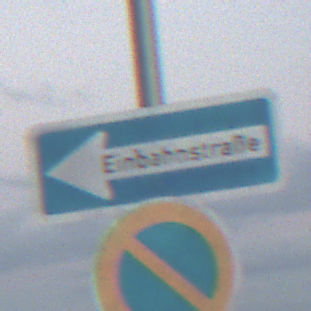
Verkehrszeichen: EinbahnstrasseLinksweisend
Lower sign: EingeschraenktesHalteverbot
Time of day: SunriseSunset
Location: Outdoor (Nature)
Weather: PartlyCloudy
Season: NotSpecified
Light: Natural